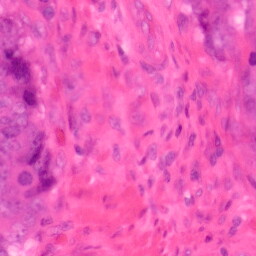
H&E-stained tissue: Colon